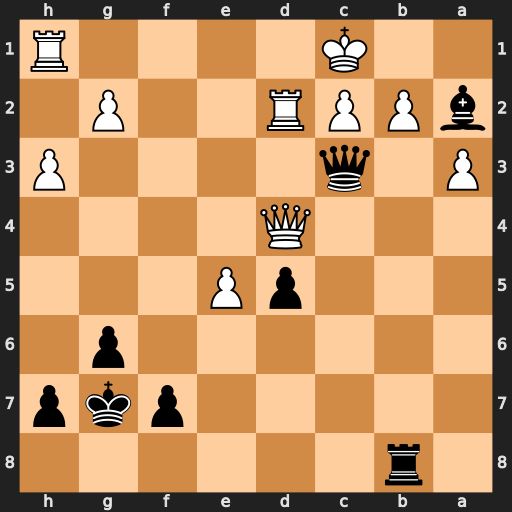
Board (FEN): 1r6/5pkp/6p1/3pP3/3Q4/P1q4P/bPPR2P1/2K4R
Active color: b
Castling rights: -
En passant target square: -
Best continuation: Rxb2 e6+ f6